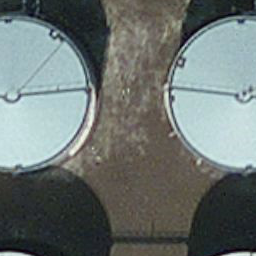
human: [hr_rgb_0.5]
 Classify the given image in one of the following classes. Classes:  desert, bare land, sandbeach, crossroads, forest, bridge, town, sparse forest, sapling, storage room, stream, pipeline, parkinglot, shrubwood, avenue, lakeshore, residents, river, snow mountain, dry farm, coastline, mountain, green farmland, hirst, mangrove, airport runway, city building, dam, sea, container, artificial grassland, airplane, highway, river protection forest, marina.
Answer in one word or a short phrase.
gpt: storage room